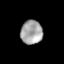
Tissue: lung
Cell type: Epithelial cells
Senescence score: 0.201
Nuclear area (px): 511
Mean DAPI intensity: 164.117